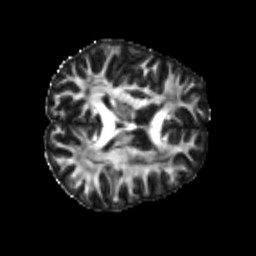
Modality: FA
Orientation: axial
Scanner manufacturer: siemens
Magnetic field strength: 3 T
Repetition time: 4 s
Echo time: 0.0594 s